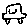
Label: car